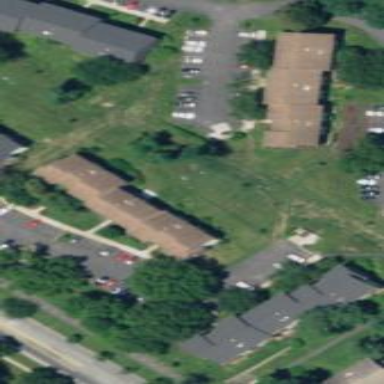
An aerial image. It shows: Gabled roof apartments building.